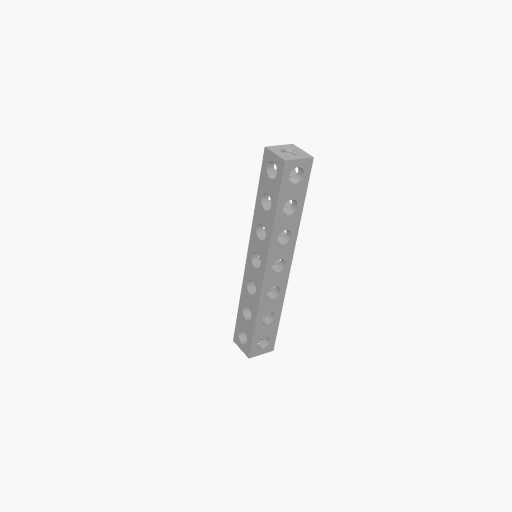
Part: SquareBeam7H